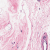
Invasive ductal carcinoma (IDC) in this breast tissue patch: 0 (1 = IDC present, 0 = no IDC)